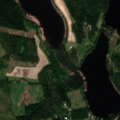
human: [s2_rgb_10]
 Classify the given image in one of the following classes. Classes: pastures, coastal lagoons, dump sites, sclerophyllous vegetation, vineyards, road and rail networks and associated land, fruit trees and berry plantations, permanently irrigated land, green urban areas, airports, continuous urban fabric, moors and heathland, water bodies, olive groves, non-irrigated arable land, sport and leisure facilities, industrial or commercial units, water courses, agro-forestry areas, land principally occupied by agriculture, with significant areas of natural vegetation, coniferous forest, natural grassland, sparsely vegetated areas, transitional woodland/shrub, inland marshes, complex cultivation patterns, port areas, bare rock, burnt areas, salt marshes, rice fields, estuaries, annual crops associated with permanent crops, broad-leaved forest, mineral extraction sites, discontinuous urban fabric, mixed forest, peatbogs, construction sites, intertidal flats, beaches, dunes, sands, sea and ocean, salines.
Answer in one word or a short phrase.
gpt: coniferous forest, mixed forest, transitional woodland/shrub, water bodies